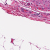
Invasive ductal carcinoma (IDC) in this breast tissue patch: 0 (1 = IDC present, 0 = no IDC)